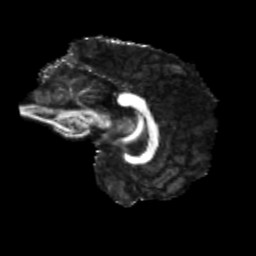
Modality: FA
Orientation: sagittal
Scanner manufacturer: siemens
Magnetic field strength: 3 T
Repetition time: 4 s
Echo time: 0.0594 s